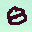
Label: 8